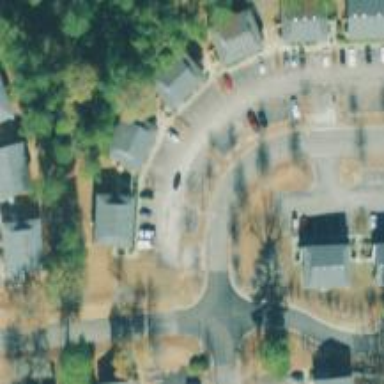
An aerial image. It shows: Driveway.